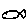
Label: fish